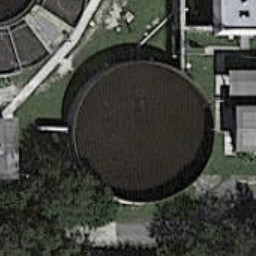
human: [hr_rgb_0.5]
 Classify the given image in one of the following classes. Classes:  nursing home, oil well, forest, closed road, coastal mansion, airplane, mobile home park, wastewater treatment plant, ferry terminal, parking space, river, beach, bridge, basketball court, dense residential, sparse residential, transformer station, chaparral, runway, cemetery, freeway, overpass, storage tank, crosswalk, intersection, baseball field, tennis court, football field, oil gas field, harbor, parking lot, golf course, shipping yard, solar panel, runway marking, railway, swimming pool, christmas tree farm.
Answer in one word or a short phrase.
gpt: wastewater treatment plant